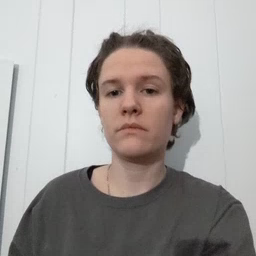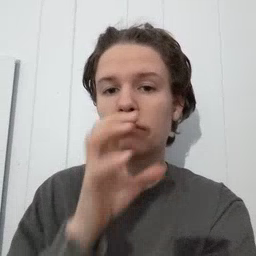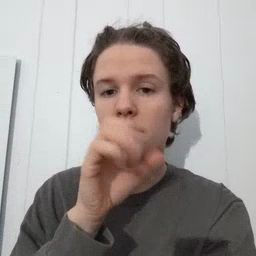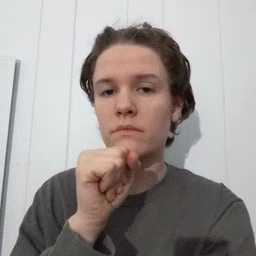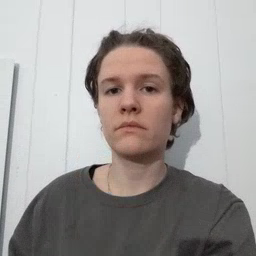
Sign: orange